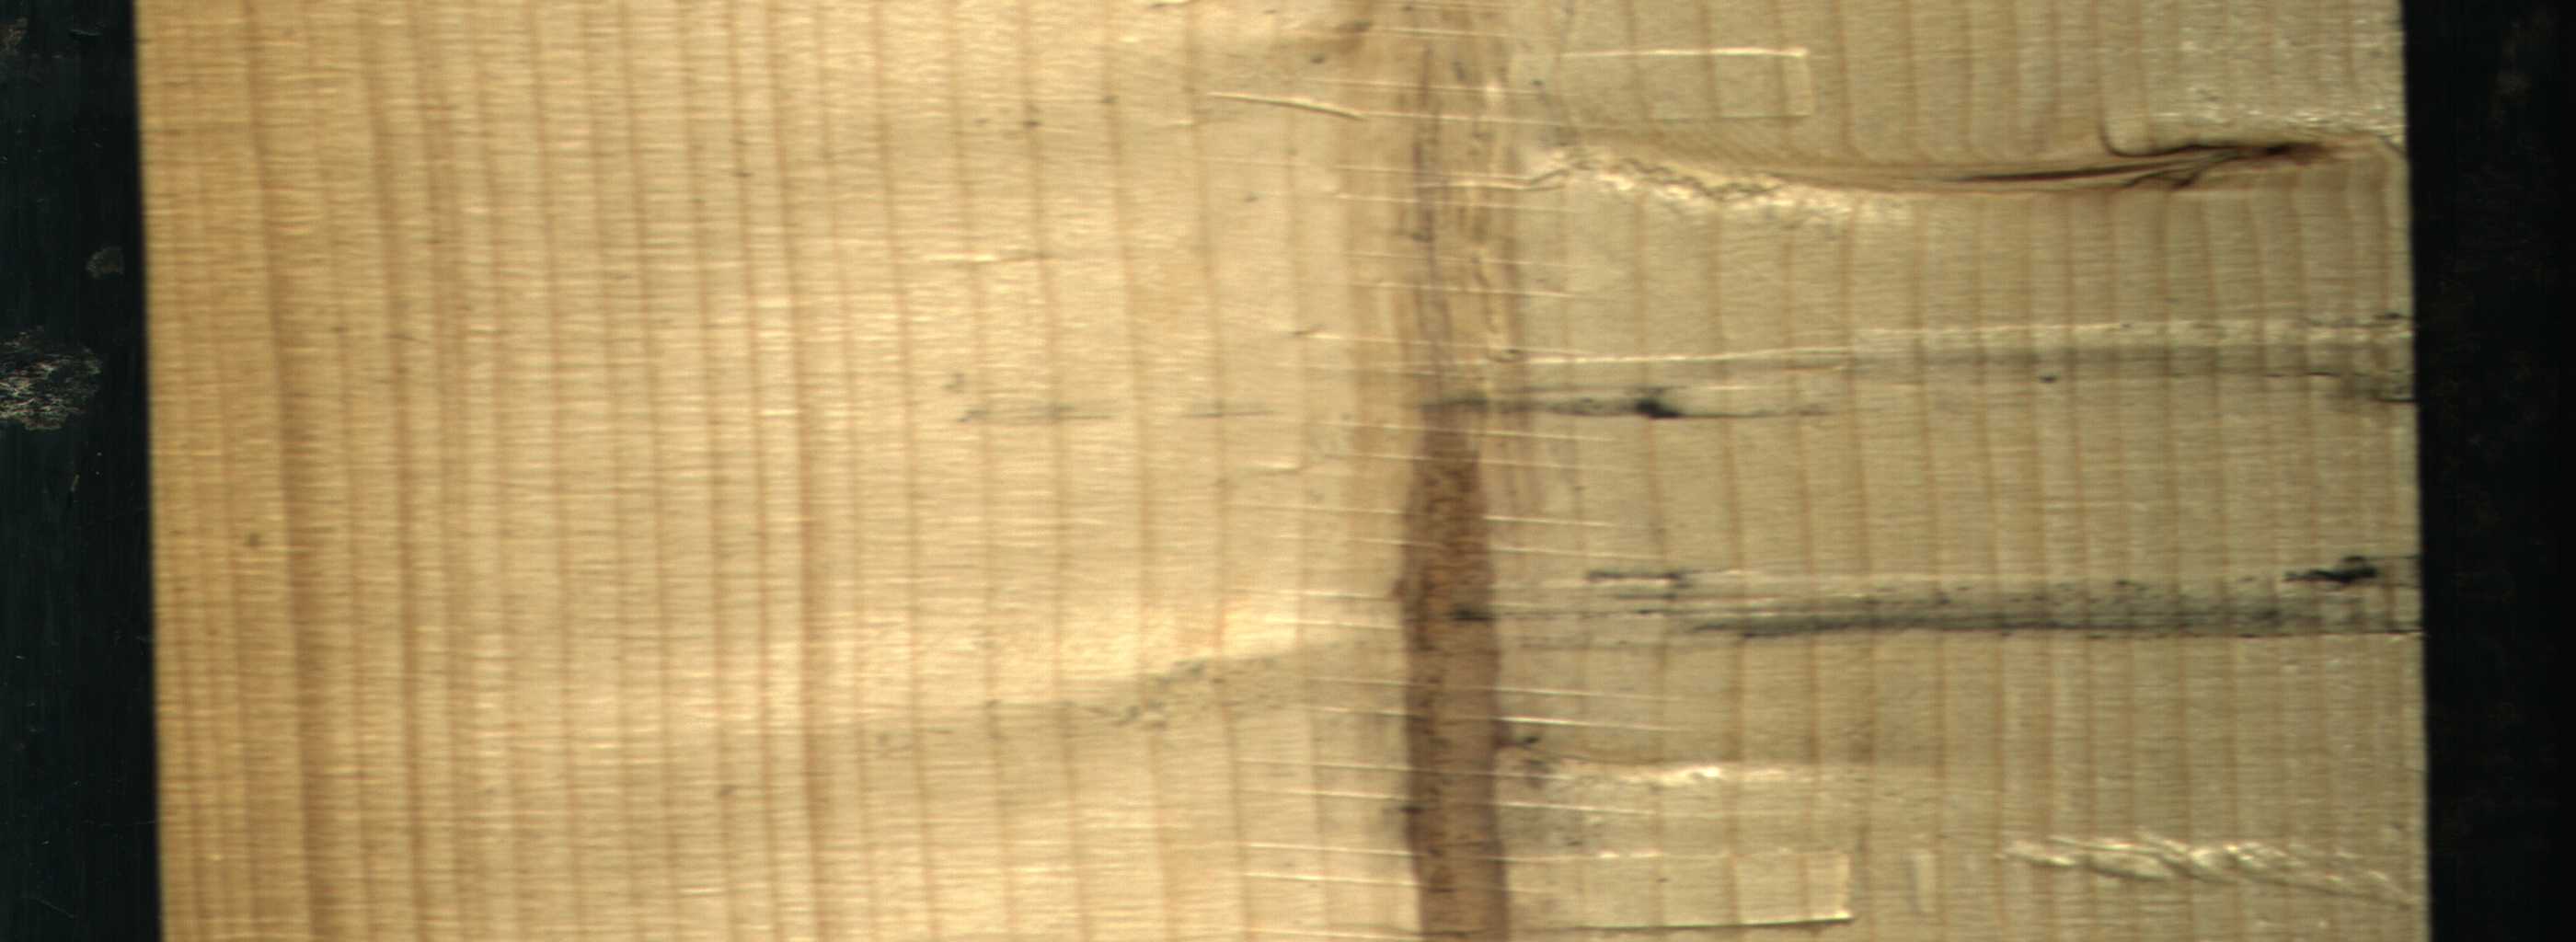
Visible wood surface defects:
Marrow
Dead_Knot